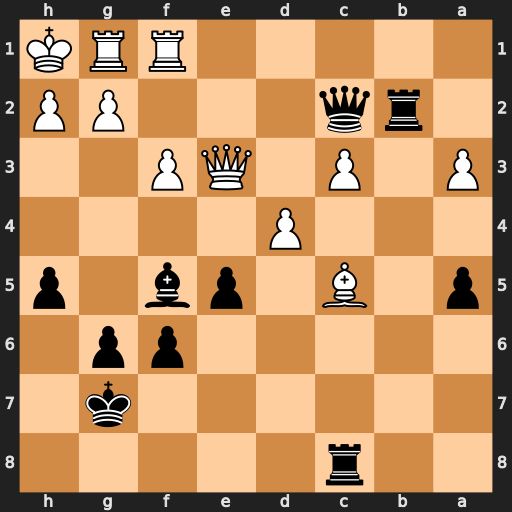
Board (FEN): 2r5/6k1/5pp1/p1B1pb1p/3P4/P1P1QP2/1rq3PP/5RRK
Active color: b
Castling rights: -
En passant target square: -
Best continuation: Bh3 Qf2 Qxf2 Rxf2 Rxf2